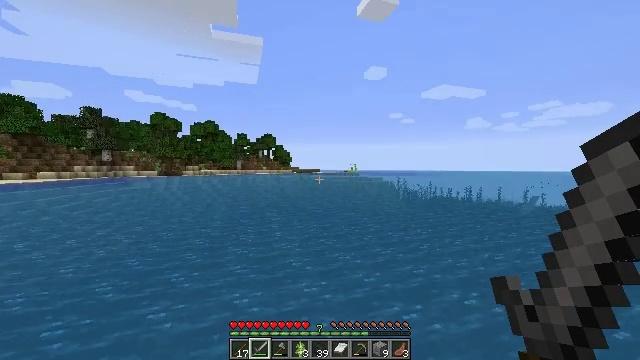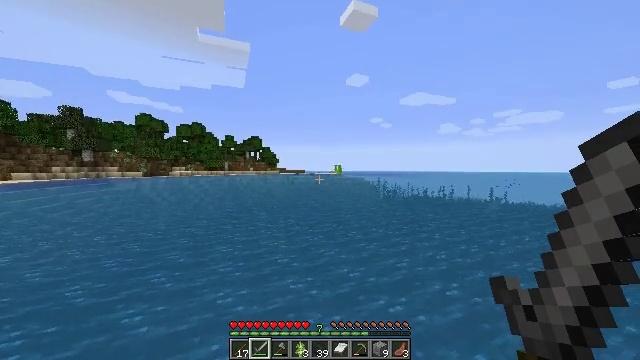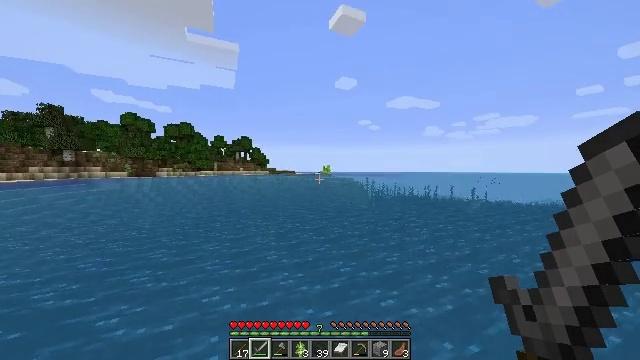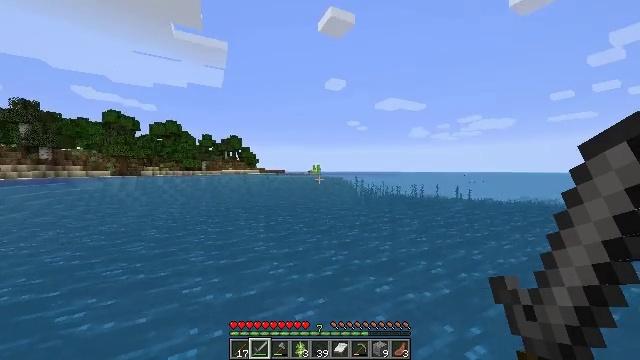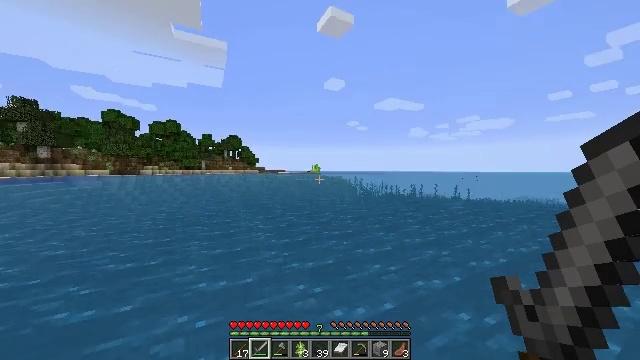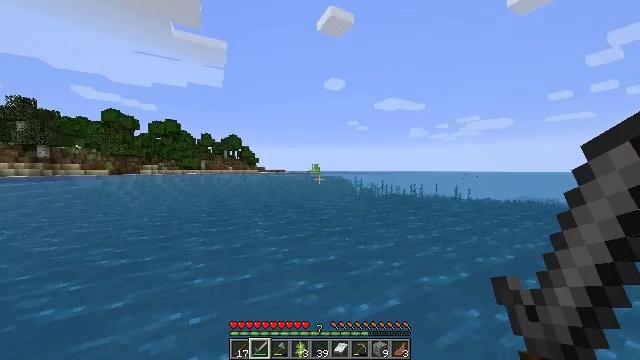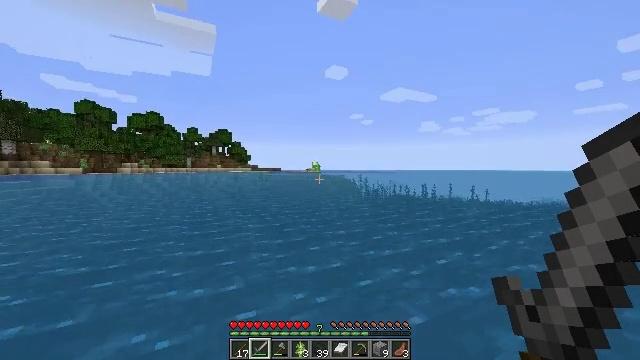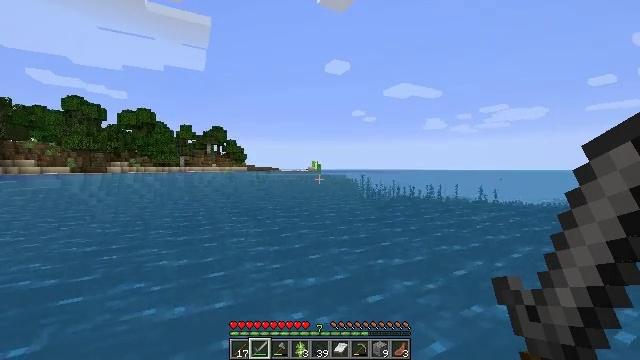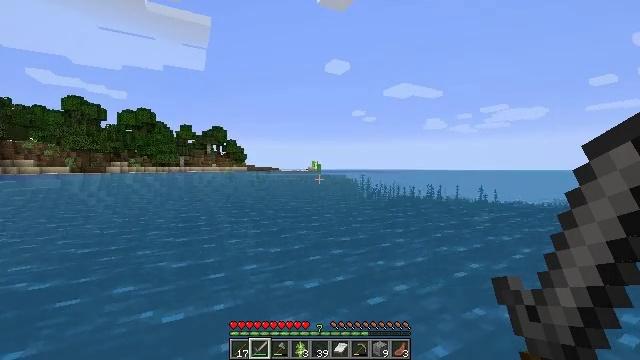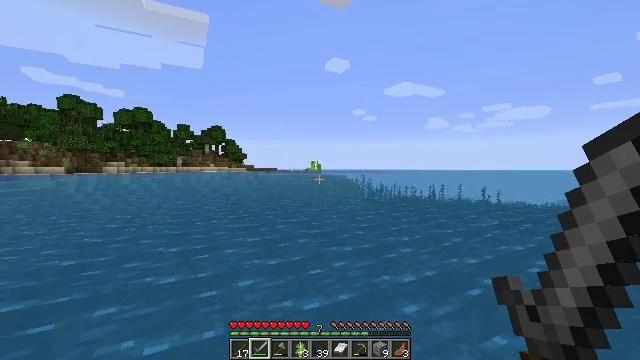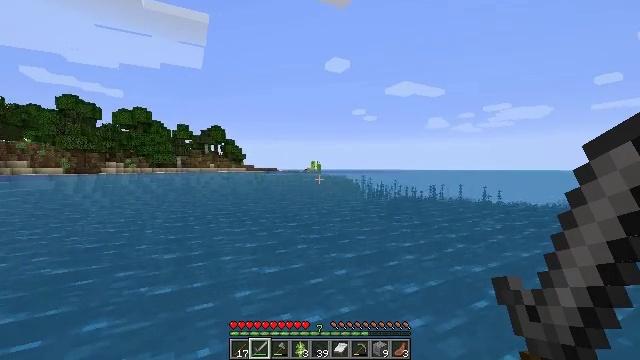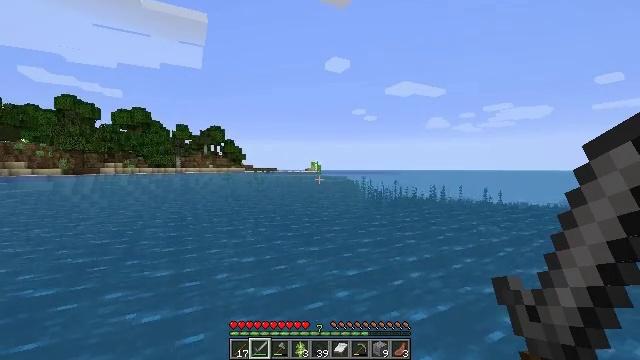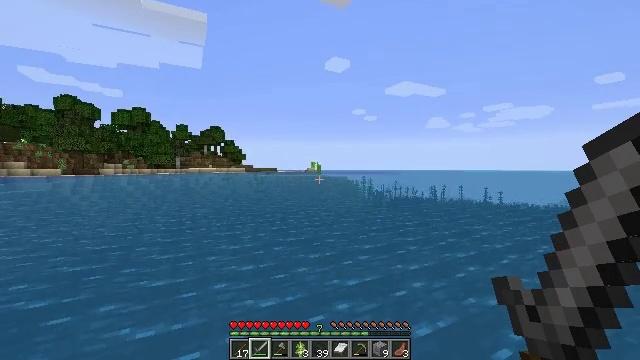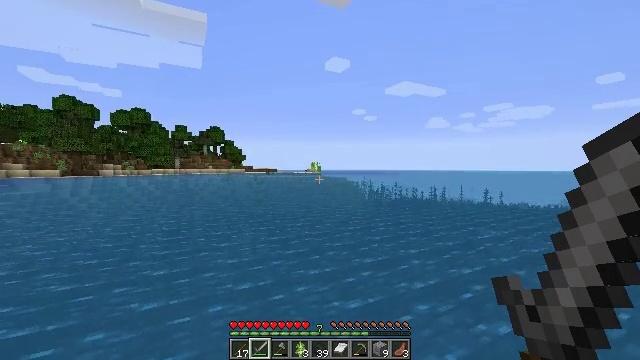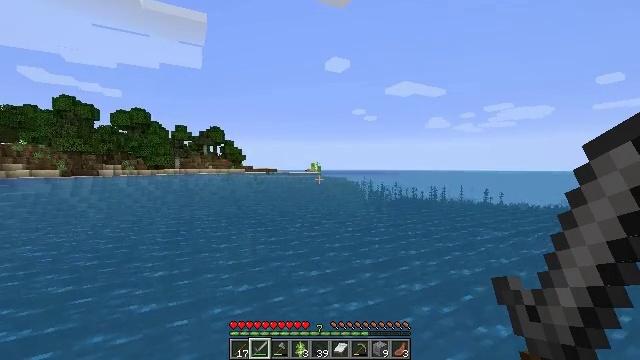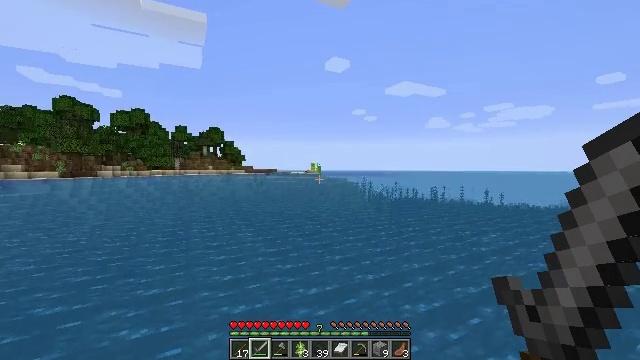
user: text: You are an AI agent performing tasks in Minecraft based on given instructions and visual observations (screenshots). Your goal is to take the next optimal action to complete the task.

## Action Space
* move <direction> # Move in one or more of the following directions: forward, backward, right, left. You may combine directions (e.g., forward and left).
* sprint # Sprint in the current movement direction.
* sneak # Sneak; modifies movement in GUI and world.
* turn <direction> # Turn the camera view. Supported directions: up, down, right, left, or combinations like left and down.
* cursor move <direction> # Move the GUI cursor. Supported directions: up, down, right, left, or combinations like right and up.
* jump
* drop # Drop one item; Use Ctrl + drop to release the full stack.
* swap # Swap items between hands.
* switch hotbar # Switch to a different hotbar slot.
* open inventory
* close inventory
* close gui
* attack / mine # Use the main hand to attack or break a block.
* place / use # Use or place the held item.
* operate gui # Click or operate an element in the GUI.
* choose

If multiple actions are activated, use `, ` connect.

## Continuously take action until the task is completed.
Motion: motion action
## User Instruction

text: Break the sugar cane.
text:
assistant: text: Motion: move forward, sprint, turn right, jump
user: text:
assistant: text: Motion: move forward, sprint, turn right, jump
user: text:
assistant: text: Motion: move forward, sprint, turn right, jump
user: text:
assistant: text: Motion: move forward, sprint, jump
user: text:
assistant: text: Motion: move forward, sprint, jump
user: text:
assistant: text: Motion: move forward, sprint, jump
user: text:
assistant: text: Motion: move forward, sprint, jump
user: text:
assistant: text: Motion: move forward, sprint, jump
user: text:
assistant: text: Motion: move forward, sprint, jump
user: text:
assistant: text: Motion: move forward, sprint, jump
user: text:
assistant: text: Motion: move forward, sprint, jump
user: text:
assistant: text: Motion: move forward, sprint, jump
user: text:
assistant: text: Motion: move forward, sprint, jump
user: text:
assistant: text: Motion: move forward, sprint, jump
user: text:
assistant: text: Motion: move forward, sprint, jump
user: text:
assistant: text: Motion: move forward, sprint, jump
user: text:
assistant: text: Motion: move forward, sprint, jump
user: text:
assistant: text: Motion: move forward, sprint, jump
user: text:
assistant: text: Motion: move forward, sprint, jump
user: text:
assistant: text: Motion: move forward, sprint, jump
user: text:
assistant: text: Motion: move forward, sprint, jump
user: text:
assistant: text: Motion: move forward, sprint, jump
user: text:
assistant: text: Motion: move forward, sprint, jump
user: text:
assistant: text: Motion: move forward, sprint, jump
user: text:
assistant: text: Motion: move forward, sprint, jump
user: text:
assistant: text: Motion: move forward, sprint, jump
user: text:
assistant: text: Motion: move forward, sprint, jump
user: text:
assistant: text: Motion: move forward, sprint, jump
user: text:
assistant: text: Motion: move forward, sprint, jump
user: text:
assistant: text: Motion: move forward, sprint, jump